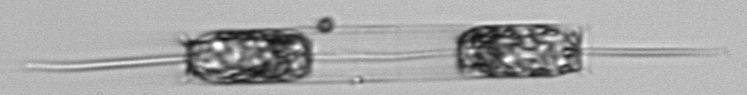
Label: Ditylum_brightwellii